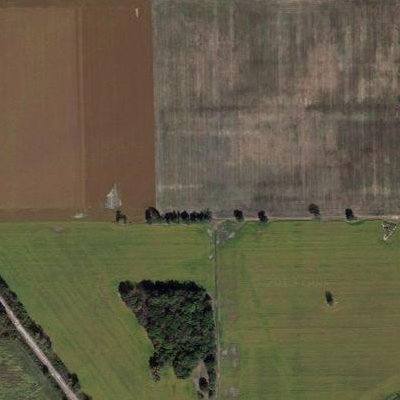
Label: bField